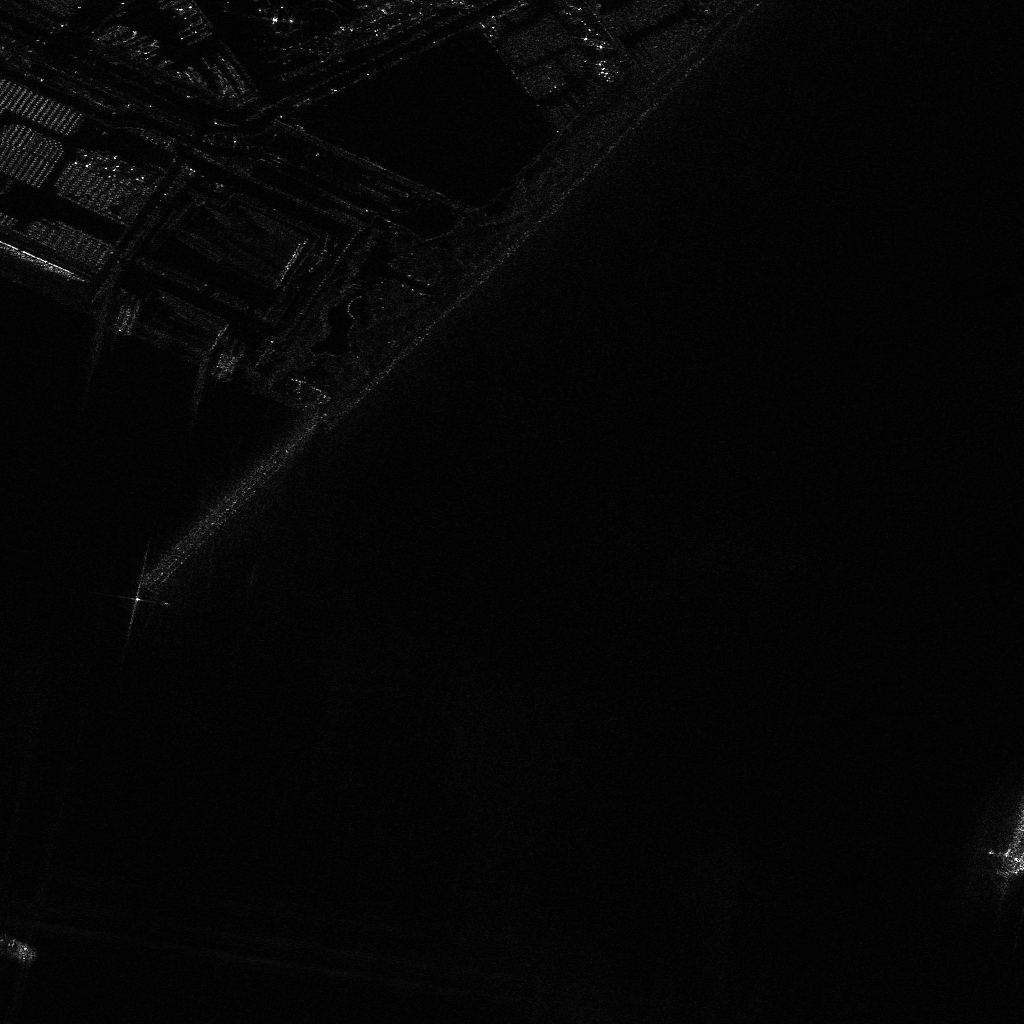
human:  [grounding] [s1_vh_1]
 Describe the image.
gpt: In the satellite image, there is  <ref>1 medium container </ref> <box>[[-1, 91, 3, 93, 15]]</box> located at bottom left.